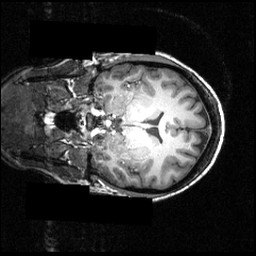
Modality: T1w
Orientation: coronal
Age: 25
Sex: female
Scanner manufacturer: siemens
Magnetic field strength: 3.951 T
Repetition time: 1.5 s
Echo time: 0.00335 s